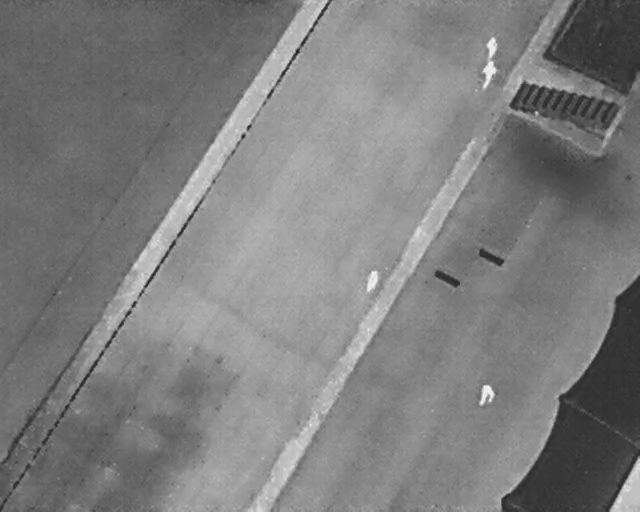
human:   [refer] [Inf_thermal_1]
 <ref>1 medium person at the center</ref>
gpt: <box>[[56, 53, 60, 55, 15]]</box>

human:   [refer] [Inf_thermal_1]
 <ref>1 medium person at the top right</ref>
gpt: <box>[[74, 8, 78, 10, 5]]</box>